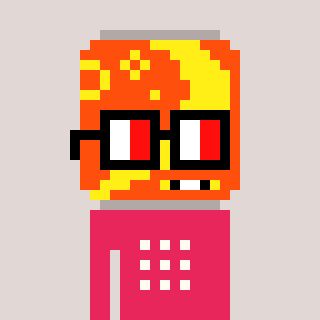
a pixel art character with square glasses with black frames and red eyes, a pop-shaped head and a redpinkish-colored body on a warm background